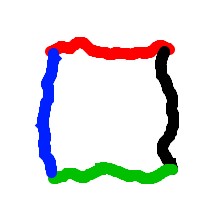
Shape: square